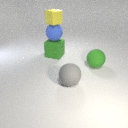
large green rubber cube below small yellow rubber cube